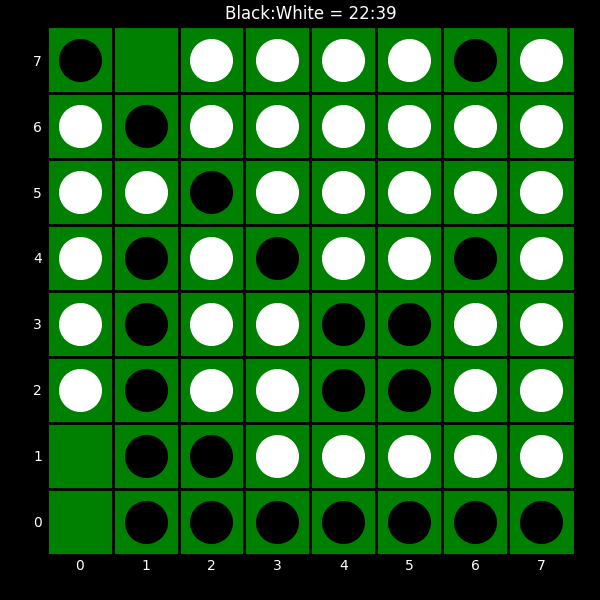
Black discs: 22
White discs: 39